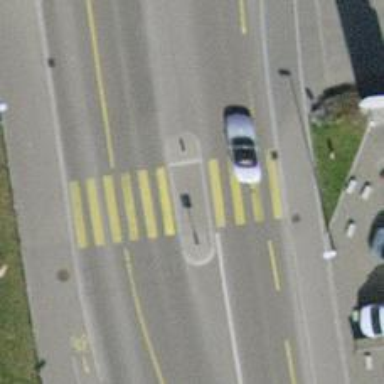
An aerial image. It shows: Zebra crossing with road island.